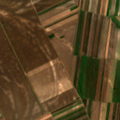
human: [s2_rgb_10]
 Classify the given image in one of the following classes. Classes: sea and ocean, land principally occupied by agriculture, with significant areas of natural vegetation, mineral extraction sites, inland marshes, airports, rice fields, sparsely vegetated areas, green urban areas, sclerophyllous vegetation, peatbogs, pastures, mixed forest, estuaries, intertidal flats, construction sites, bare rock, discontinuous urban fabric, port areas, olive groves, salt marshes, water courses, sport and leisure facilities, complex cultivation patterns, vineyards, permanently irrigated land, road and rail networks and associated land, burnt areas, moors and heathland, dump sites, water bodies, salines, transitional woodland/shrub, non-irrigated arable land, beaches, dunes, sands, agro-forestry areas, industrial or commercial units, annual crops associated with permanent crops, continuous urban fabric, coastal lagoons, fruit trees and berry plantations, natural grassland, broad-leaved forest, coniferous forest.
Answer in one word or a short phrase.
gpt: non-irrigated arable land, transitional woodland/shrub